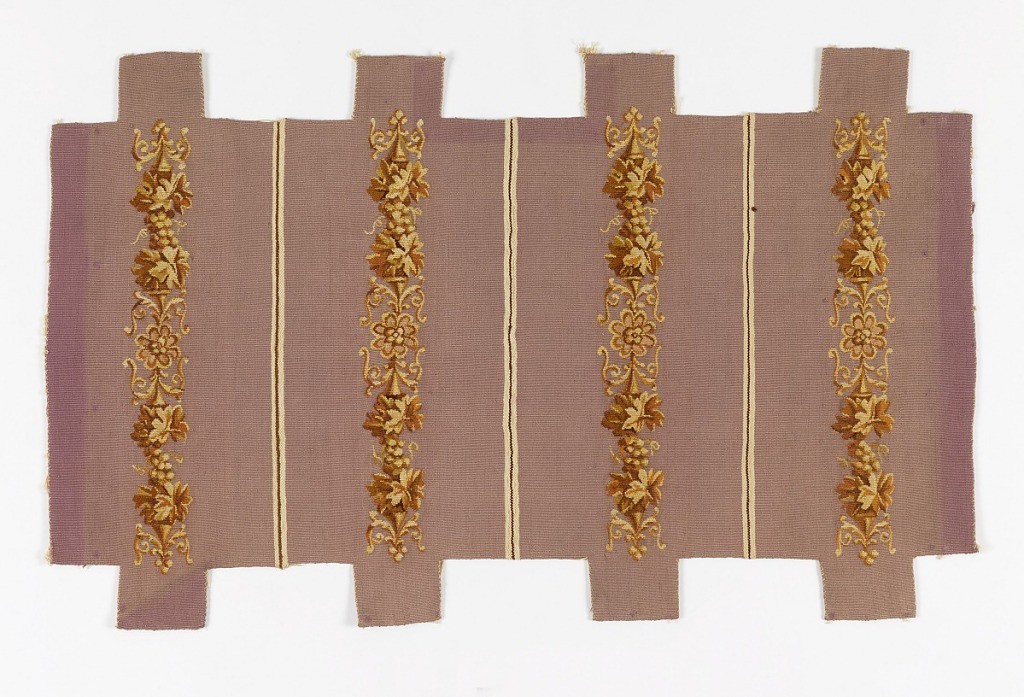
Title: Chair arm fabric
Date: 19th century
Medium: wool, silk Technique: plain weave with discontinuous wefts (tapestry)
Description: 1898-18-2: One piece that contains four uncut chair arms has ...;     1898-18-3: One piece that contains four uncut chair arms has ...;     1898-18-4: One piece that contains four uncut chair arms has ...;     1898-18-5: One piece that contains four uncut chair arms has ...